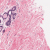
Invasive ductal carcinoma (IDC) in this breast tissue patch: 0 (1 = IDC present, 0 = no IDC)